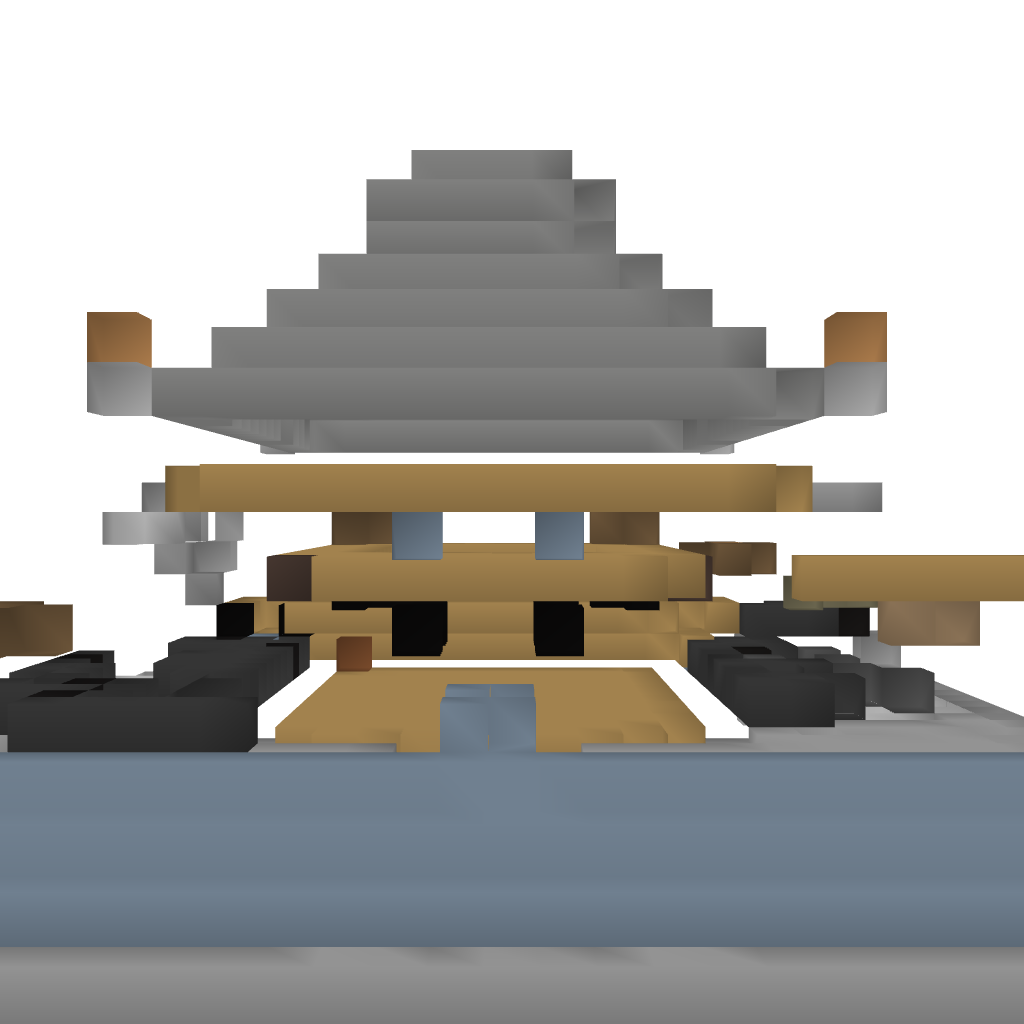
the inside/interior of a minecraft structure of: Japanese Pagoda